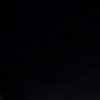
Label: space